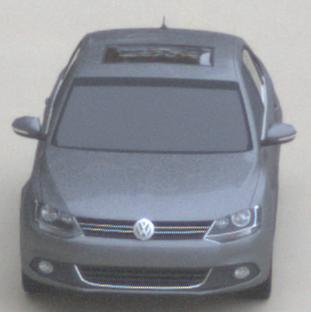
Make: VW
Model: Jetta 1.2 TSI
Detailed model: Jetta (IV)
Model produced from: 2011/01
Model produced until: 2014/08
Doors: 4
Color: gray
Road condition: dry road
Daytime: morning or afternoon
Contrast: low contrast